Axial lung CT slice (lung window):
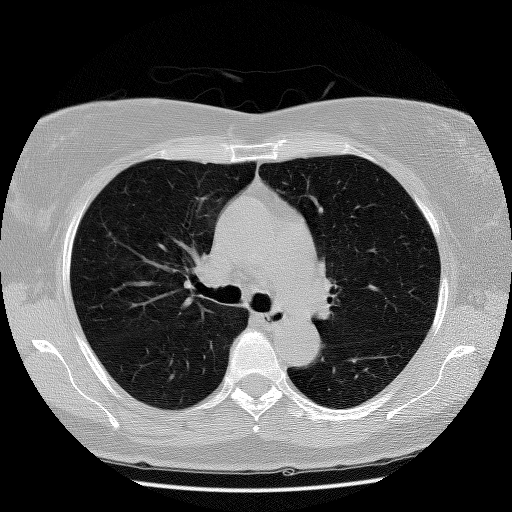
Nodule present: no